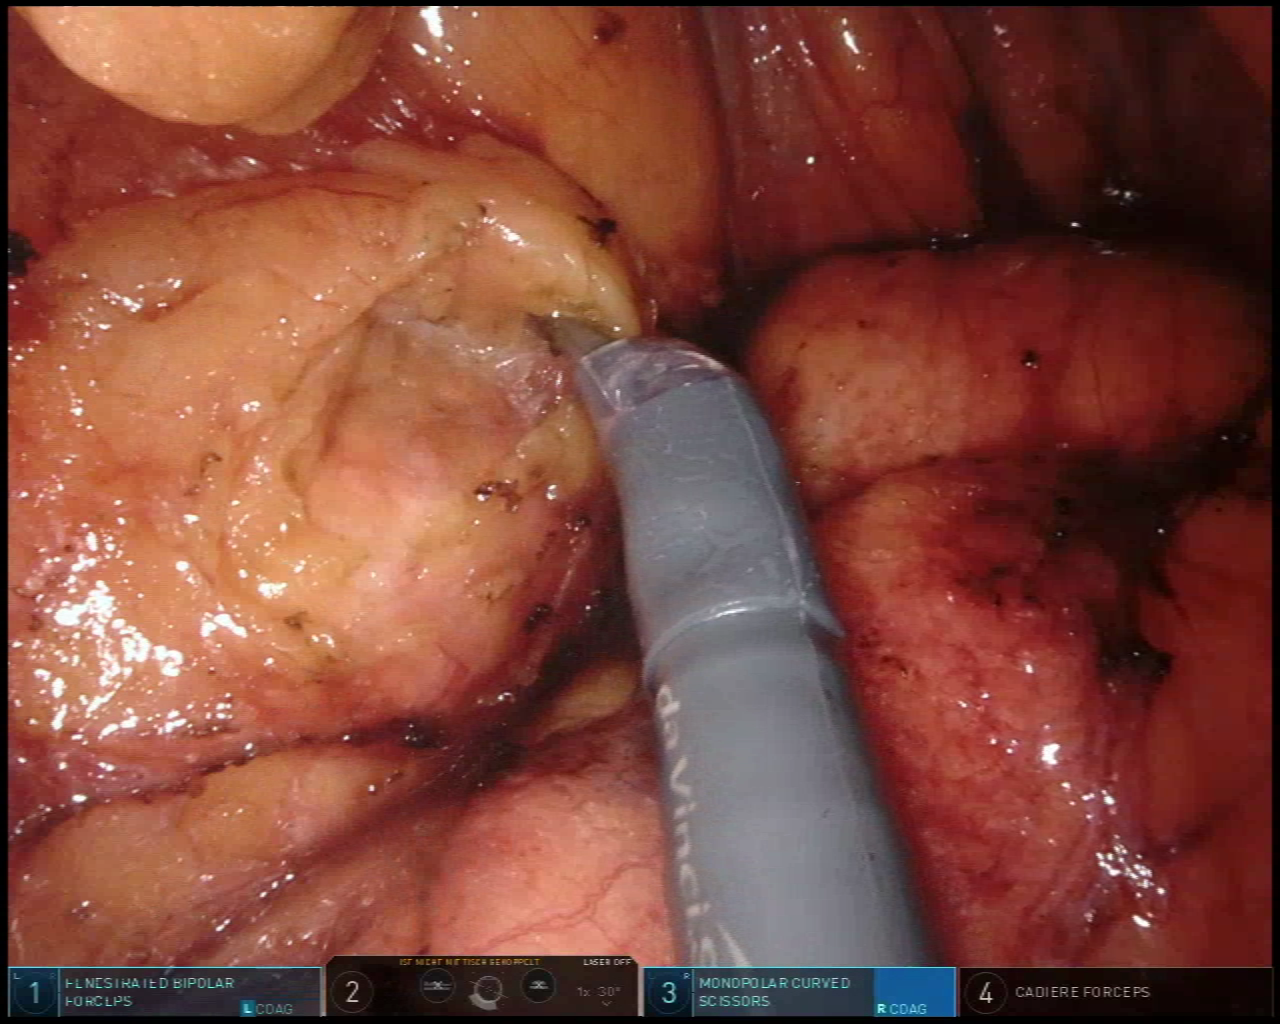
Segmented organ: pancreas
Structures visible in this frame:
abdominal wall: no
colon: no
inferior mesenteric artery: no
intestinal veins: no
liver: no
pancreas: yes
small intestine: no
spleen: no
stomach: no
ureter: no
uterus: no
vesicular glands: no